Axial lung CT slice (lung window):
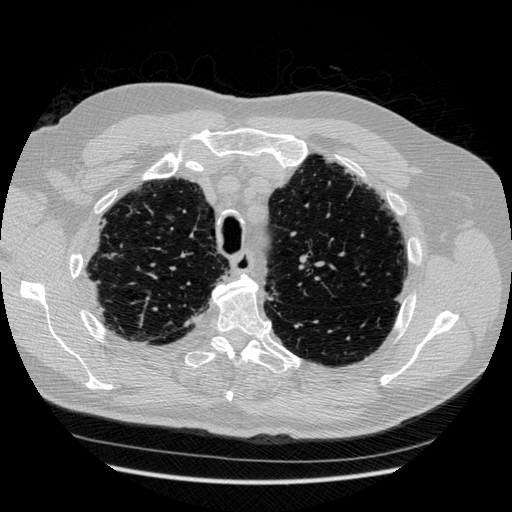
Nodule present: no